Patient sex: F
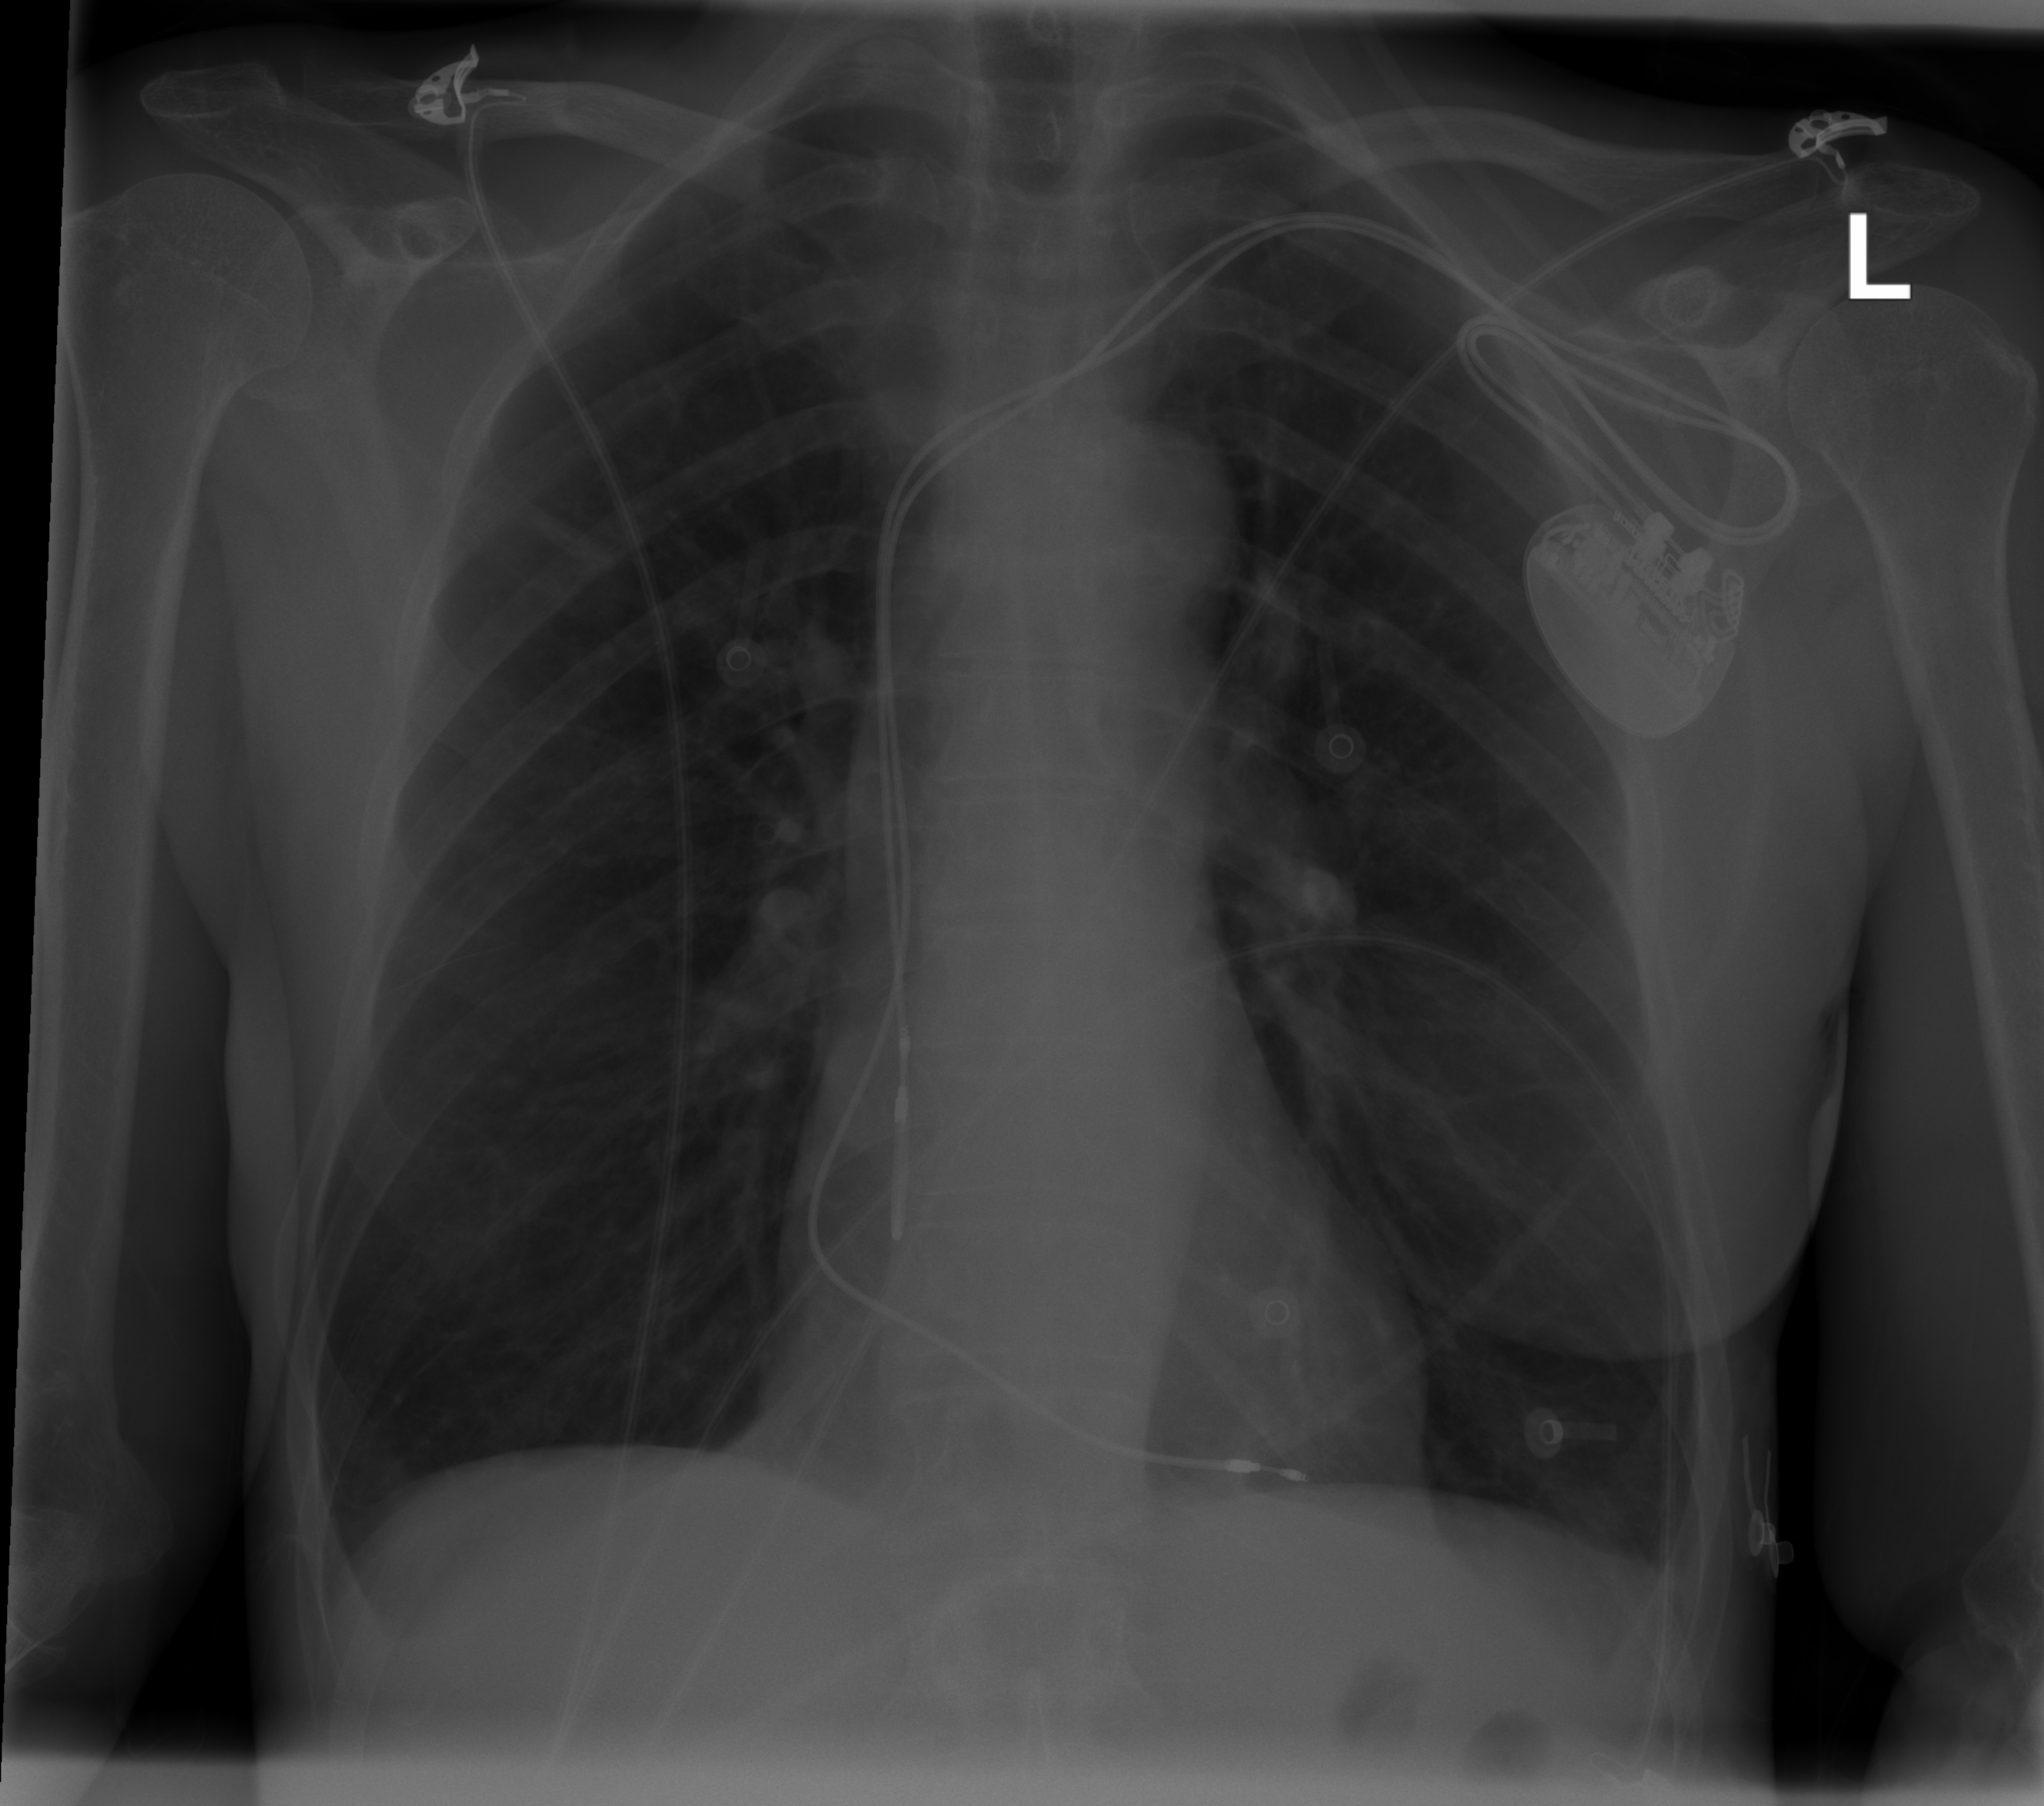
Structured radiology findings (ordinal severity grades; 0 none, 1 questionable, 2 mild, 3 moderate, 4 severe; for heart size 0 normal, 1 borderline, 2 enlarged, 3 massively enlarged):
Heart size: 0
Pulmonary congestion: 0
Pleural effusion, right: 1
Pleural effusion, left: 0
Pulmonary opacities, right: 0
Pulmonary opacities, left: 0
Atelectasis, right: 0
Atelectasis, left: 0